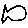
Label: fish